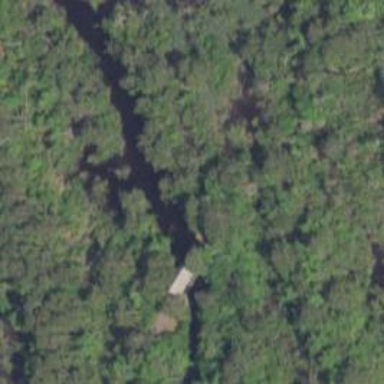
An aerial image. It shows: Covered bridge on residential road.